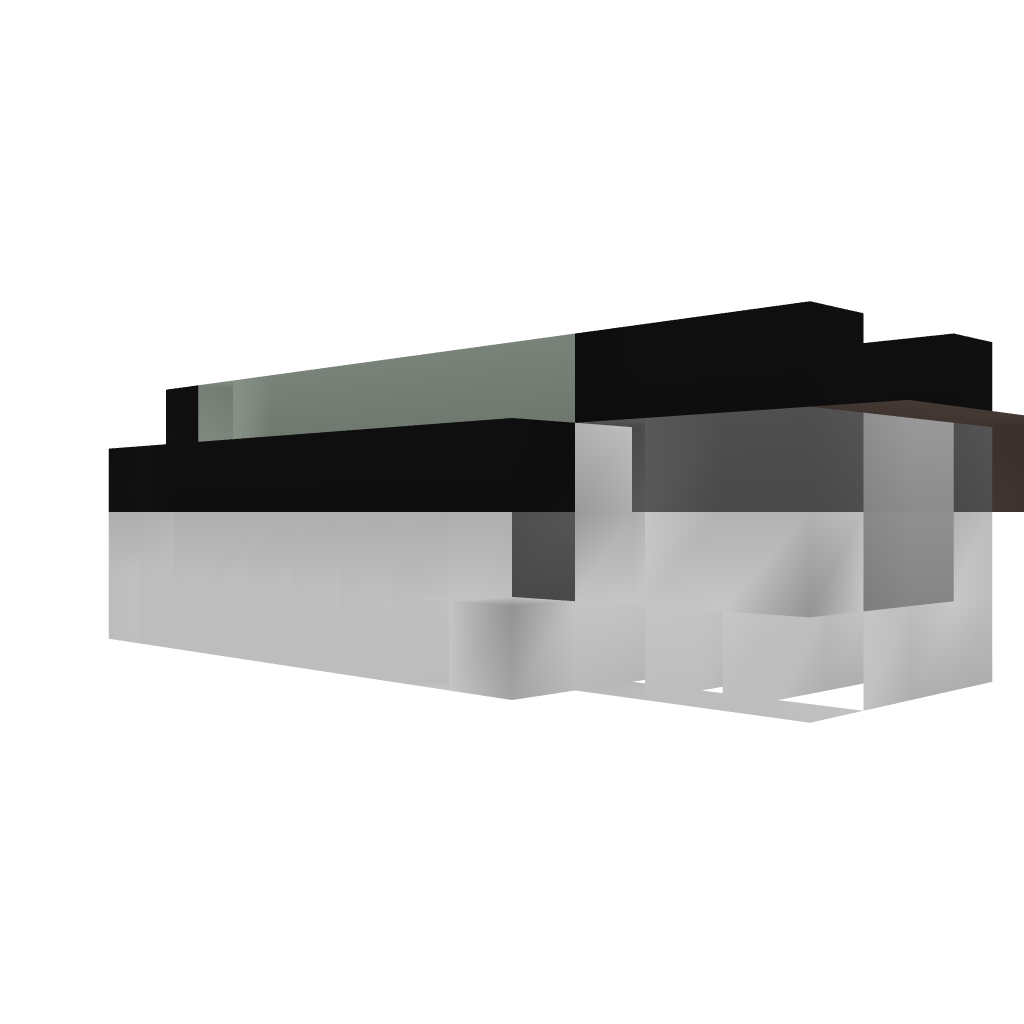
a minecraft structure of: Semi-Auto TNT Cannon By Mate8008